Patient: sex M, age 53
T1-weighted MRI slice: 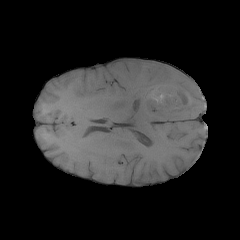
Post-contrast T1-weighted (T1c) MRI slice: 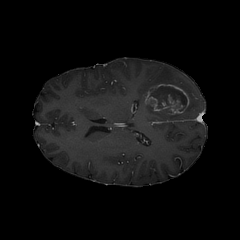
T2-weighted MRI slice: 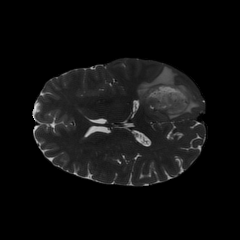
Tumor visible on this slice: yes
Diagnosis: Glioblastoma, IDH-wildtype
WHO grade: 4